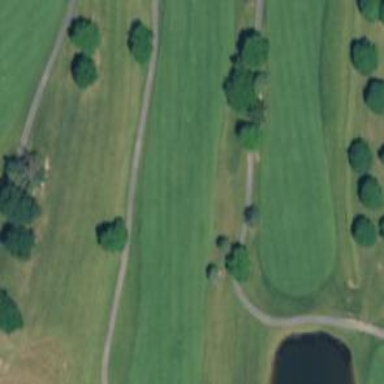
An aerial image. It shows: Grassy area designated as golf fairway.